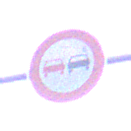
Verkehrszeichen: Ueberholverbot
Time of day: SunriseSunset
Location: Outdoor (Nature)
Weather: Clear
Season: NotSpecified
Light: Natural